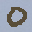
Label: 0